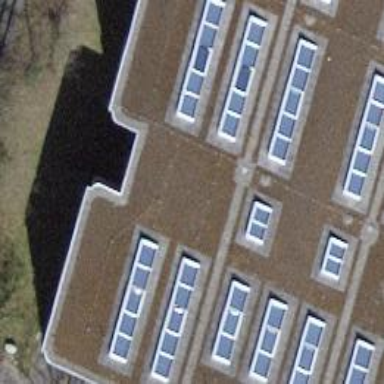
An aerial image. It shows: Library.